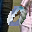
Label: 0